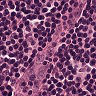
Metastatic tissue present: no